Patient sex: F
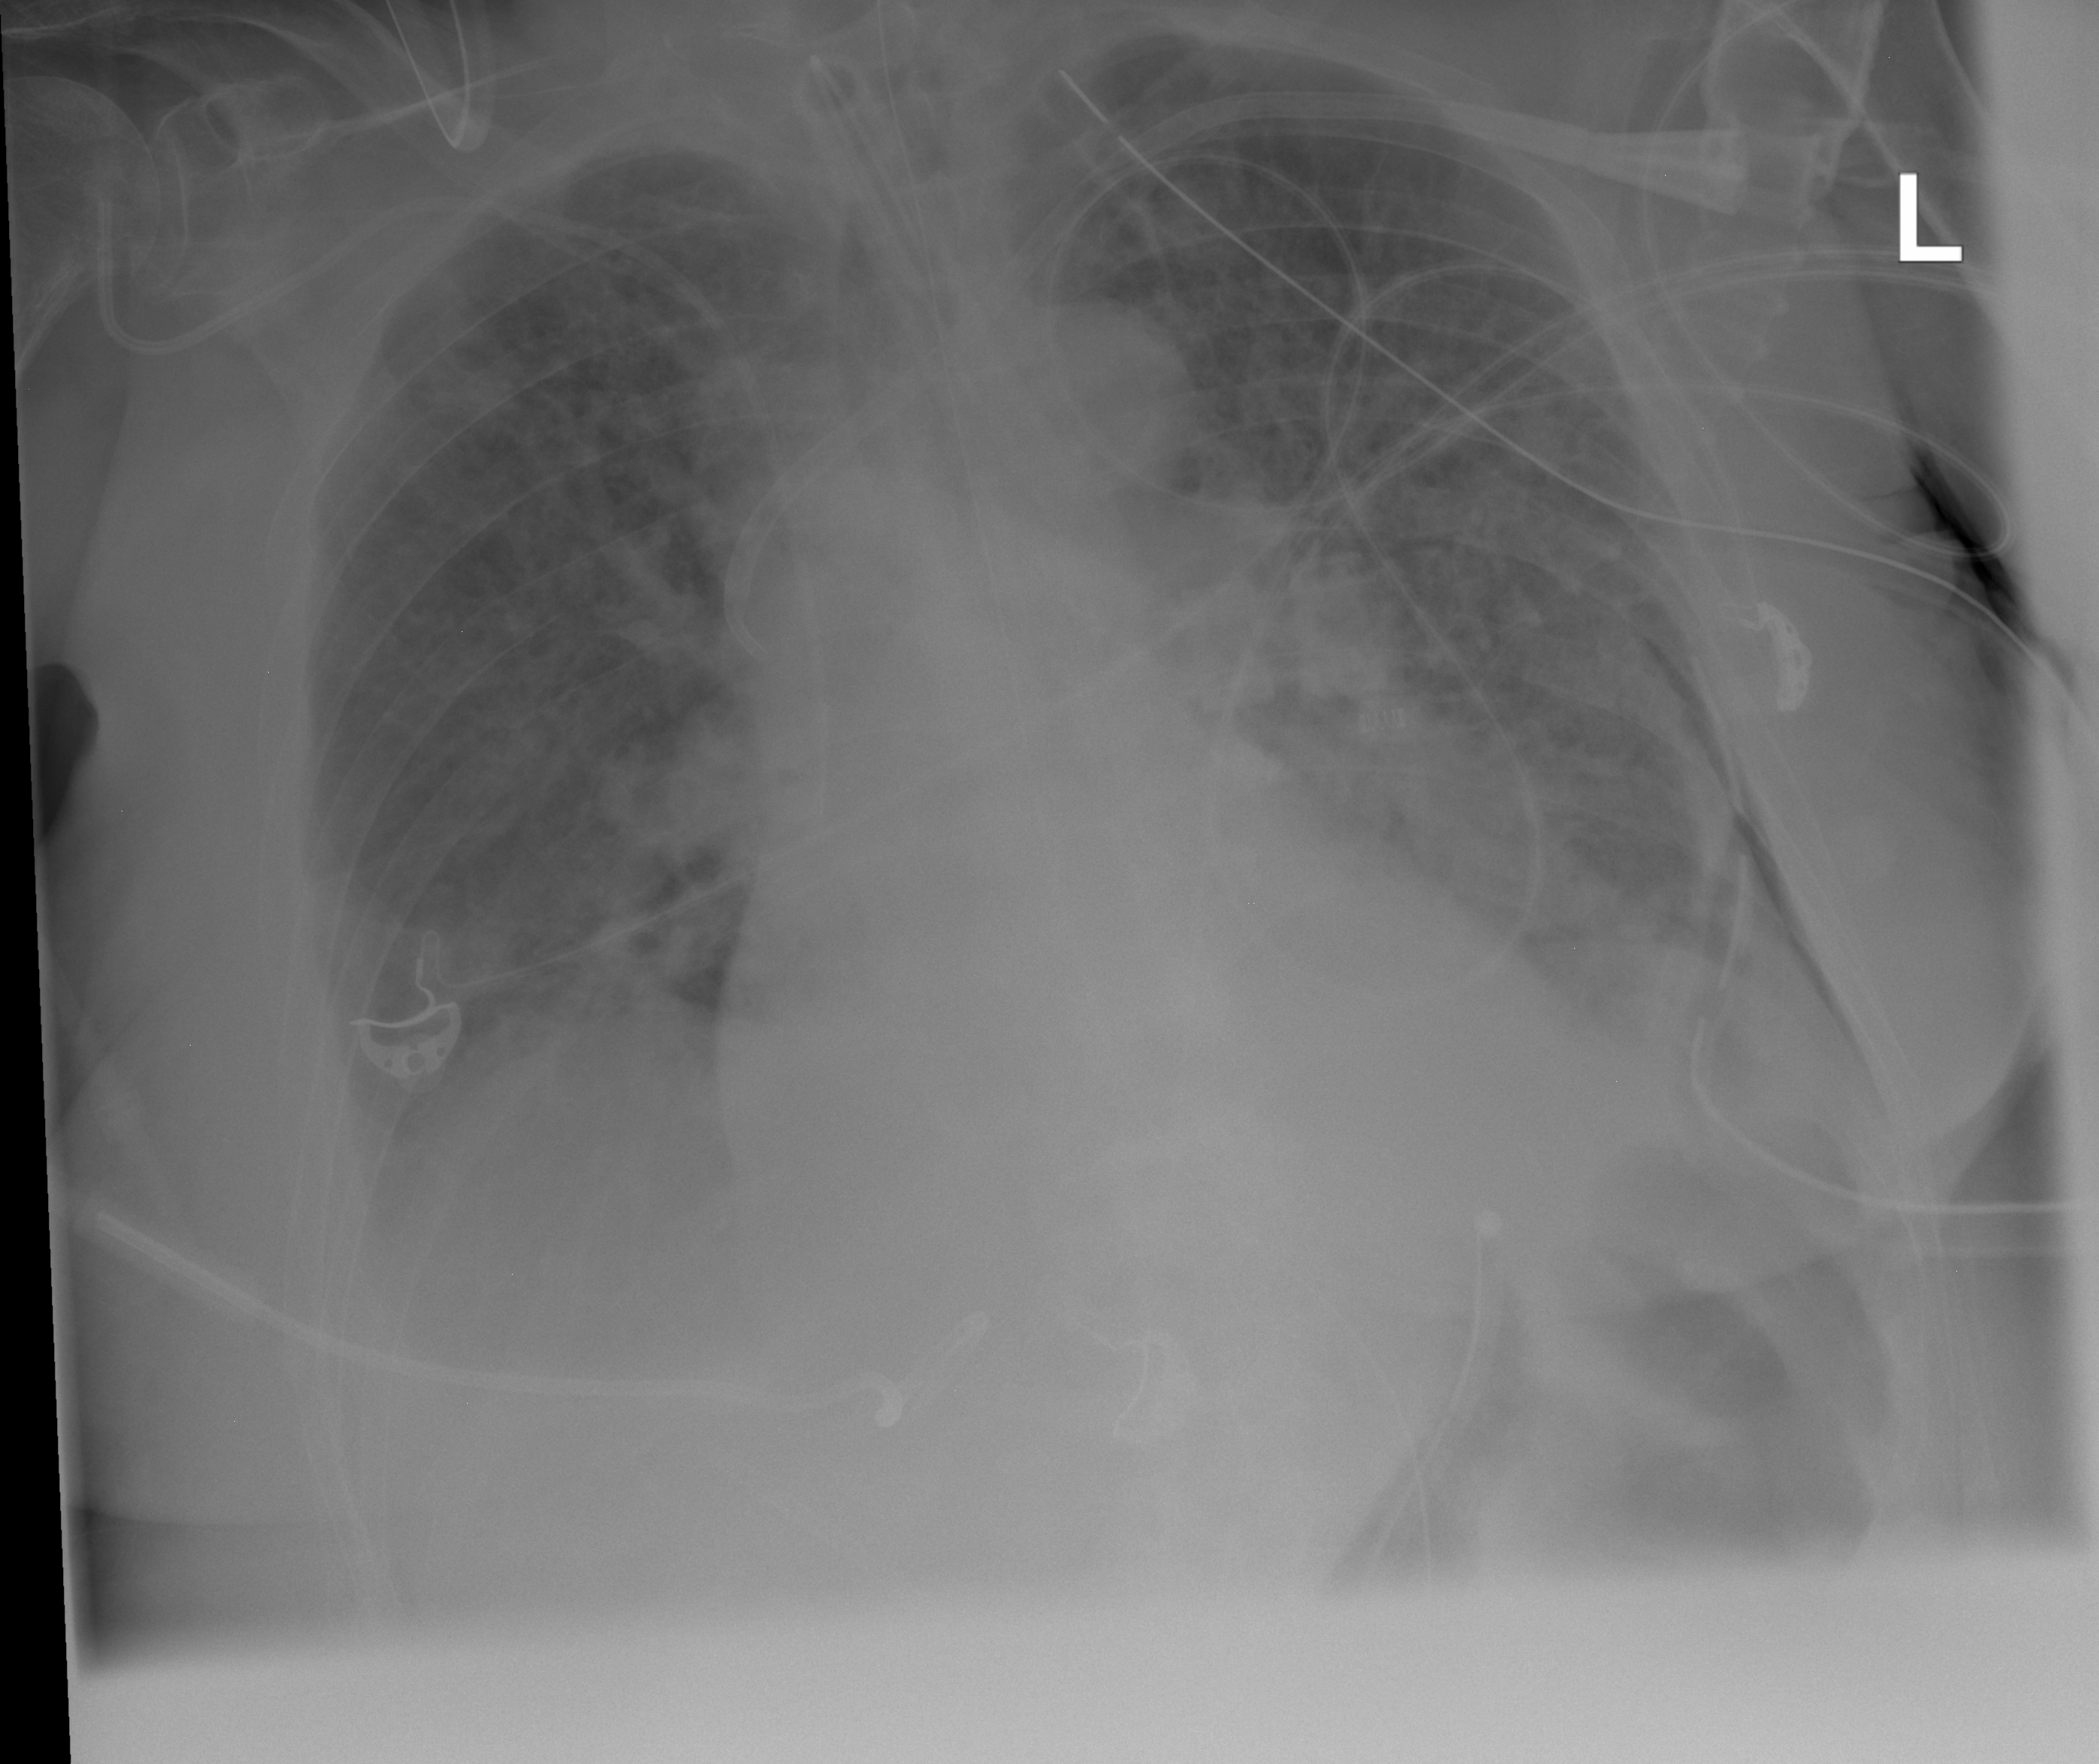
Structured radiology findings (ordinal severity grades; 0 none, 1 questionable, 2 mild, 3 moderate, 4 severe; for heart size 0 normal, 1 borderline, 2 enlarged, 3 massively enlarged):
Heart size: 2
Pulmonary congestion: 2
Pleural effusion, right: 3
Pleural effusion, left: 3
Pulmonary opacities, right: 2
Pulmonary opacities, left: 3
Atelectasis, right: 2
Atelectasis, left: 2